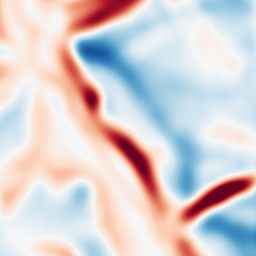
Category: multiscale
Decomposition family: log
Decomposition parameters: sigma: 10
Upsampling method: sinc_hamming
Upsampling parameters: scale: 4
kernel_size: 16
Upsampling scale: 4